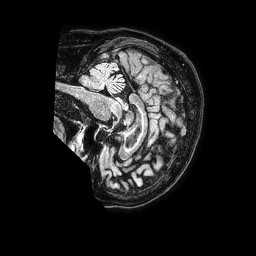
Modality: FLAIR
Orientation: sagittal
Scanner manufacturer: philips
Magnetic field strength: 1.5 T
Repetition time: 4.8 s
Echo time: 0.3 s